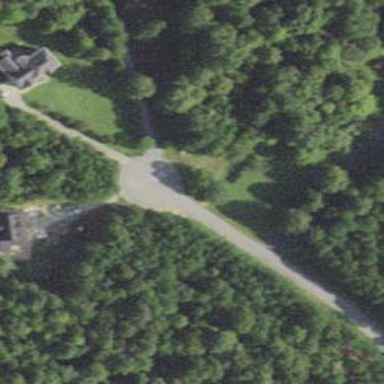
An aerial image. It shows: Turning circle on the road.